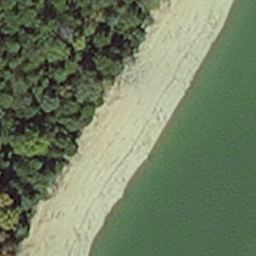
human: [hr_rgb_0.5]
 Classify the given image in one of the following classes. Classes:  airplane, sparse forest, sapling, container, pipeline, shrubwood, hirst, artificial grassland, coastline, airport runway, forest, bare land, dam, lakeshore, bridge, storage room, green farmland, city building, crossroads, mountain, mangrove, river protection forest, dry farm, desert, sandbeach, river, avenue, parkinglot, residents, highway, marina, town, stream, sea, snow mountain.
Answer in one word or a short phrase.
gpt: hirst